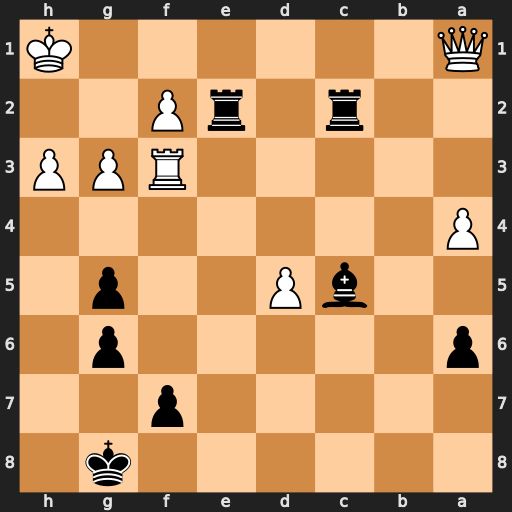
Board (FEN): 6k1/5p2/p5p1/2bP2p1/P7/5RPP/2r1rP2/Q6K
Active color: b
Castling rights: -
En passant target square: -
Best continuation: Bxf2 Rc3 Rb2 Rc8+ Kh7